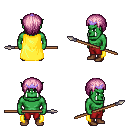
a pixel art fantasy rpg character, male body template, orc, green skin, yellow cape, red pants, pink plain hairstyle, purple tiara, brown shoes, spear, four views (front, back, left, right), 2x2 character sprite sheet, small pixel art, hard edges, no anti-aliasing